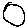
Label: circle